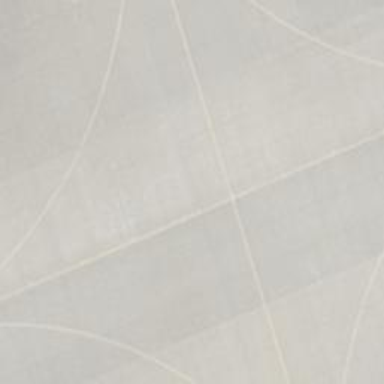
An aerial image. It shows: Taxiway at the airport with concrete surface.